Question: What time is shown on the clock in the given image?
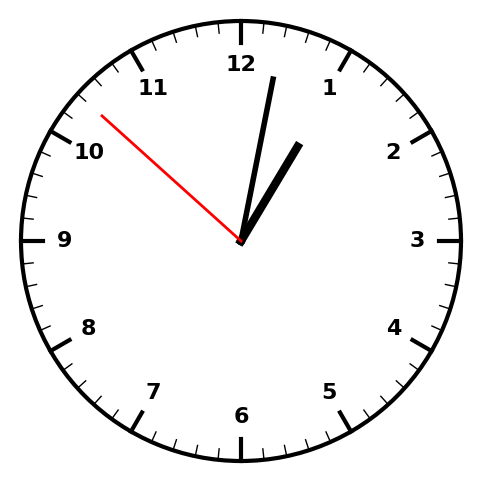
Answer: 01:01:52